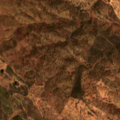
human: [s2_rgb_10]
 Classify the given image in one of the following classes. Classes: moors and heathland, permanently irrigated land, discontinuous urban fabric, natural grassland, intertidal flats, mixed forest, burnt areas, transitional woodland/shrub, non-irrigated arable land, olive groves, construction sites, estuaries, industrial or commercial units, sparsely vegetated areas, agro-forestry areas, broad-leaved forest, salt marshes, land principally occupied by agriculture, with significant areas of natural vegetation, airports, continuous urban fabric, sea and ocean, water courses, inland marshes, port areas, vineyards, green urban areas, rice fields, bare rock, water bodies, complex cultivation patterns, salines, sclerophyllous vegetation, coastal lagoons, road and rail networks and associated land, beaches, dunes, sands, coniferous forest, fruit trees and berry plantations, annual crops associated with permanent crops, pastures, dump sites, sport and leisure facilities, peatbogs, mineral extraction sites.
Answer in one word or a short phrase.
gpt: non-irrigated arable land, agro-forestry areas, transitional woodland/shrub